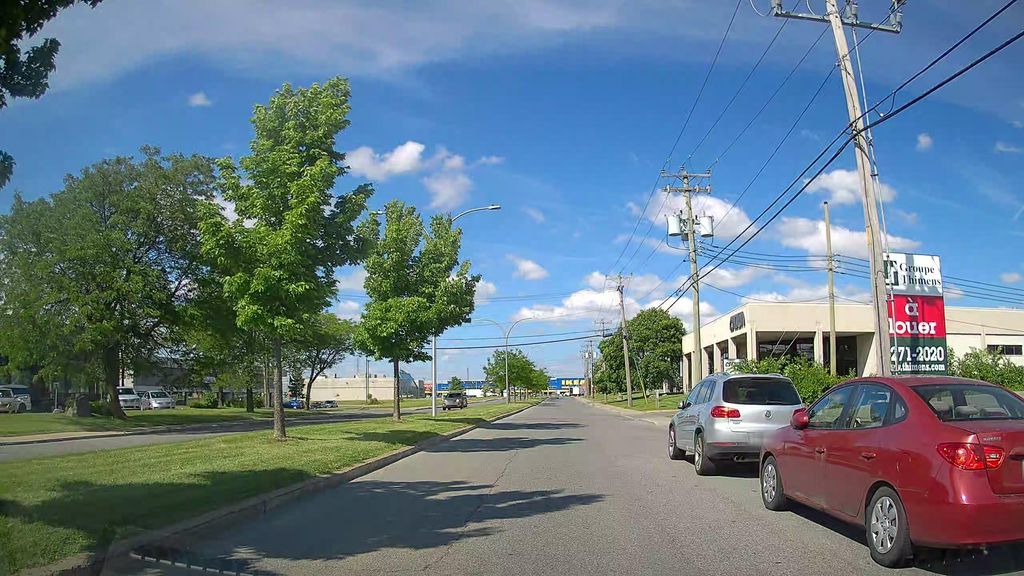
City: montreal